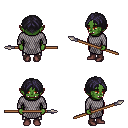
a pixel art fantasy rpg character, female body template, orc, green skin, chain mail, metal pants, raven parted hairstyle, maroon shoes, spear, four views (front, back, left, right), 2x2 character sprite sheet, small pixel art, hard edges, no anti-aliasing